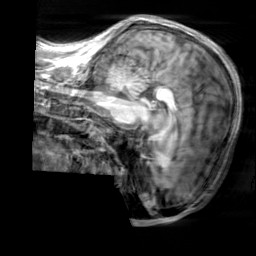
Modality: T1w
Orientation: sagittal
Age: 21
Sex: male
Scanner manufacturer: siemens
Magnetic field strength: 3 T
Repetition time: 2.3 s
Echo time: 0.00303 s